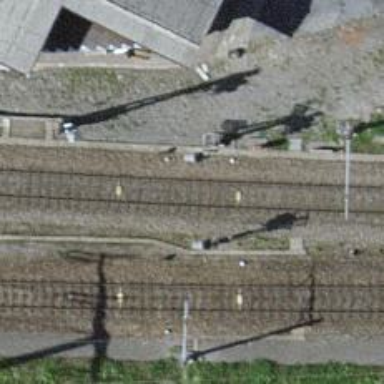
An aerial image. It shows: Railway signal.